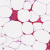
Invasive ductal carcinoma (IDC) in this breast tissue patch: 0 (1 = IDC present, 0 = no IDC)